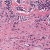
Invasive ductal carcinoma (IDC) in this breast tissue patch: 1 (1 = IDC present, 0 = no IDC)